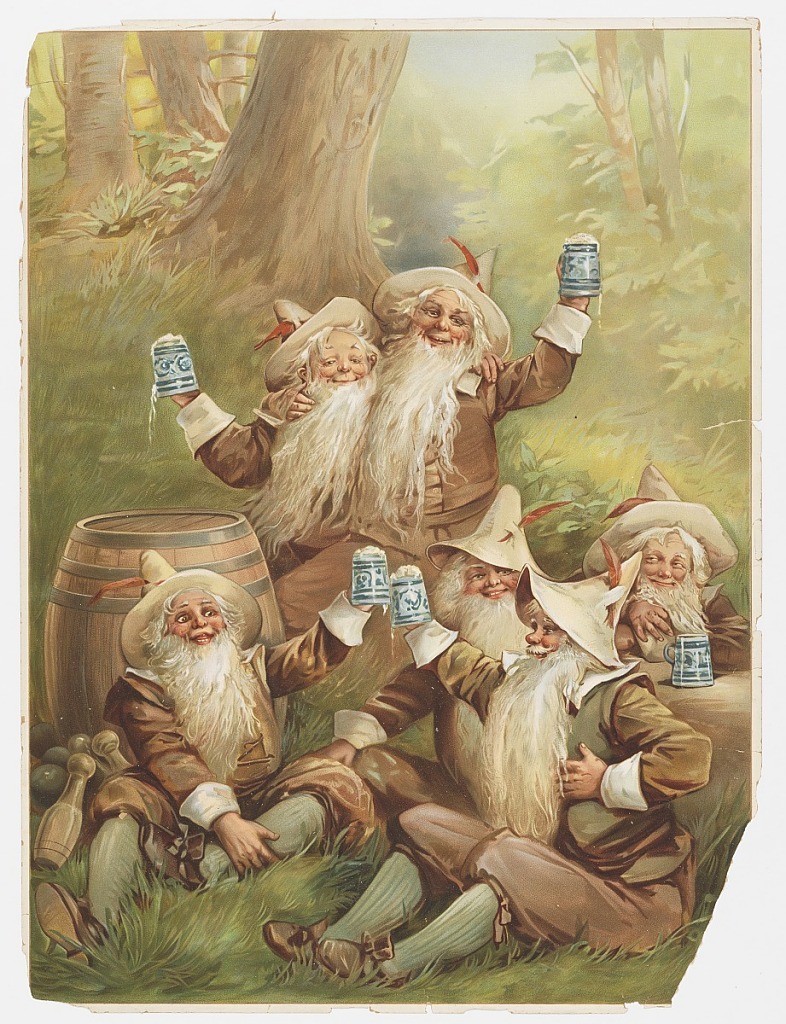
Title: Advertisement for Beer
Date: ca. 1898
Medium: Lithograph on paper
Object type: Print
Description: Vertical rectangle. Six smiling bearded gnomes in the grassy woods, holding steins of beer, many raising their steins in the air. Each wears a brown hat with a red feather, brown shirt, pants, shoes, and green stockings. Gnome at left leans against a large wooden barrel. To his left are bowling pins and balls.